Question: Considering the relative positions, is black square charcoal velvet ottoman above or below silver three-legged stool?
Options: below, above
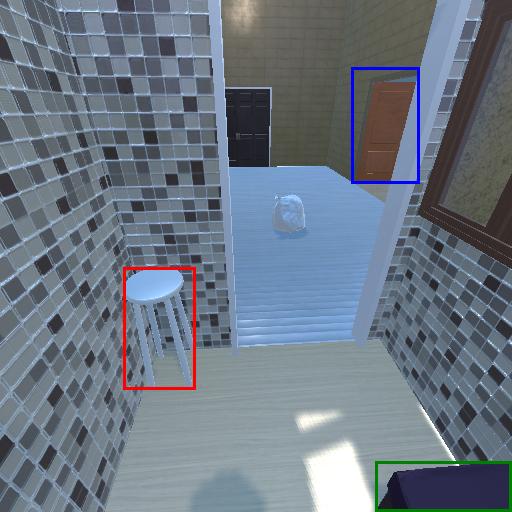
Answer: below